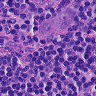
Metastatic tissue present: yes